Question: I'm implementing Facebook Native banner ads in my 'ListView'. The ads are working fine but the empty layout for the ads is also being shown above the ads.
Below is my 'ListView''s adapter code:
'''
public CouponsViewAdapter(Context context, List<DataSetForCoupons>
couponsdata, String amount_value, String id, String value,
List<DataSetForAddCoupons> addcouponsdata, boolean saving) {
this.context = context;
this.DataList = couponsdata;
this.DataListAdd = addcouponsdata;
this.amount = amount_value;
this.id = id;
this.value = value;
this.saving = saving;
for (int i = 0; i < DataList.size(); i++) {
if (i % 2 == 0 && i != 0) {
itemType.add(i, 1);
DataList.add(i, null);
} else
itemType.add(i, 0);
}
}
@Override
public int getCount() {
return DataList.size();
}
@Override
public Object getItem(int position) {
return position;
}
@Override
public long getItemId(int position) {
return position;
}
@Override
public int getItemViewType(int position) {
if (itemType.get(position) == 1)
return SECOND_ITEM;
else
return FIRST_ITEM;
}
@Override
public int getViewTypeCount() {
return 2;
}
@Override
public View getView(final int position, View convertView, ViewGroup parent) {
int type = getItemViewType(position);
if (convertView == null) {
final LayoutInflater Inflater = (LayoutInflater) context.getSystemService(
Activity.LAYOUT_INFLATER_SERVICE);
switch (type) {
case SECOND_ITEM:
nativeBannerAd = new NativeBannerAd(context, "IMG_16_9_APP_INSTALL#635165165156968704093");
convertView = Inflater.inflate(R.layout.banner_ad, null, false);
nativeBannerAdContainer = convertView.findViewById(R.id.banner_ad_layout);
nativeBannerAd.setAdListener(new NativeAdListener() {
@Override
public void onAdLoaded(Ad ad) {
if (nativeBannerAd == null || nativeBannerAd != ad) {
return;
}
nativeBannerAd.unregisterView();
adView = (LinearLayout) Inflater.inflate(R.layout.banner_ad,
nativeBannerAdContainer, false);
nativeBannerAdContainer.addView(adView);
RelativeLayout adChoicesContainer = adView.findViewById(R.id.ad_choices_container);
AdChoicesView adChoicesView = new AdChoicesView(context, nativeBannerAd, true);
adChoicesContainer.addView(adChoicesView, 0);
AdIconView nativeAdIconView = adView.findViewById(R.id.native_icon_view);
Button nativeAdCallToAction = adView.findViewById(R.id.native_ad_call_to_action);
List<View> clickableViews = new ArrayList<>();
clickableViews.add(nativeAdTitle);
clickableViews.add(nativeAdCallToAction);
nativeBannerAd.registerViewForInteraction(adView, nativeAdIconView, clickableViews);
}
@Override
public void onAdClicked(Ad ad) {
}
@Override
public void onLoggingImpression(Ad ad) {
}
});
nativeBannerAd.loadAd();
break;
case FIRST_ITEM:
//Implementing the ListView here
break;
return convertView;
}
'''
I tried to use 'convertView' instead of 'adView', but it produces errors on runtime.
Here is the screenshot

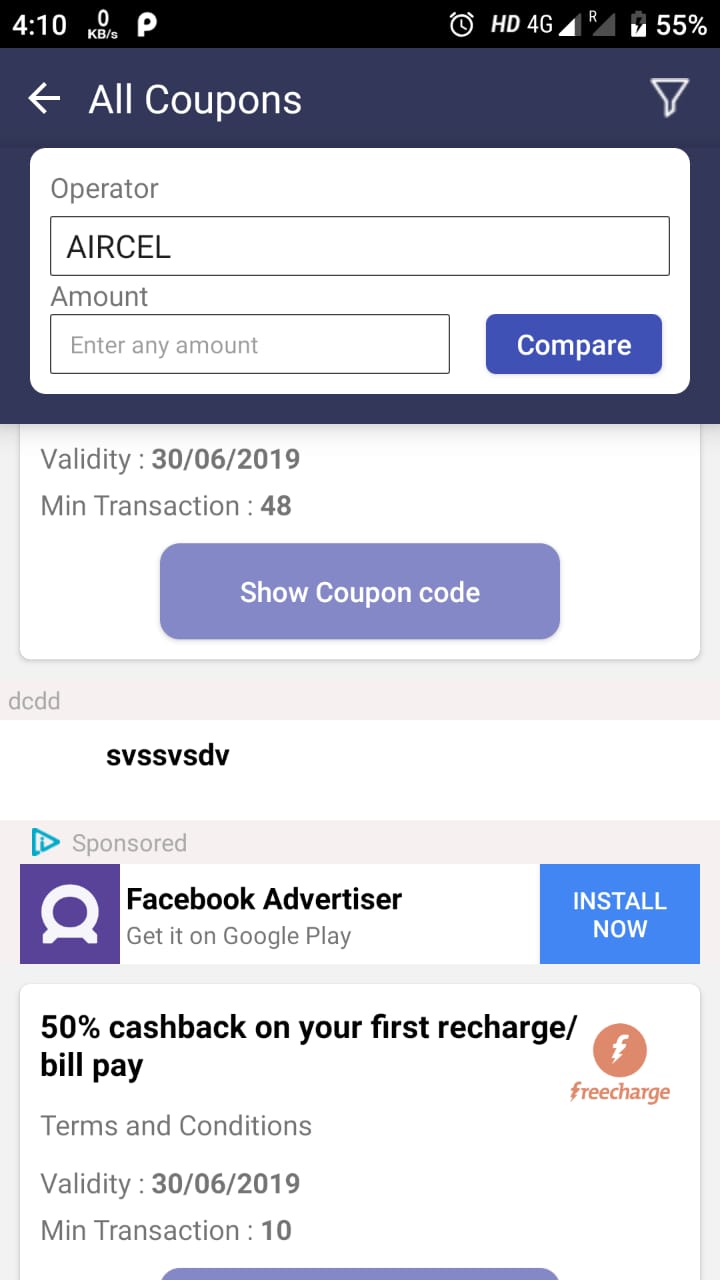
Answer: Before adding new views You need to remove previously added views from the existing view neither it may cause duplicate view
// Add this line of code before adding new views
# If you remove removeAllViews that will remove previously added all view and your view never be duplicated
'''
nativeBannerAd.setAdListener(new NativeAdListener() {
@Override
public void onAdLoaded(Ad ad) {
if (nativeBannerAd == null || nativeBannerAd != ad) {
return;
}
nativeBannerAd.unregisterView();
adView = (LinearLayout) Inflater.inflate(R.layout.banner_ad,
nativeBannerAdContainer, false);
nativeBannerAdContainer.removeAllViews();
nativeBannerAdContainer.addView(adView);
RelativeLayout adChoicesContainer = adView.findViewById(R.id.ad_choices_container);
AdChoicesView adChoicesView = new AdChoicesView(context, nativeBannerAd, true);
adChoicesContainer.addView(adChoicesView, 0);
AdIconView nativeAdIconView = adView.findViewById(R.id.native_icon_view);
Button nativeAdCallToAction = adView.findViewById(R.id.native_ad_call_to_action);
List<View> clickableViews = new ArrayList<>();
clickableViews.add(nativeAdTitle);
clickableViews.add(nativeAdCallToAction);
nativeBannerAd.registerViewForInteraction(adView, nativeAdIconView, clickableViews);
}
@Override
public void onAdClicked(Ad ad) {
}
@Override
public void onLoggingImpression(Ad ad) {
}
});
'''